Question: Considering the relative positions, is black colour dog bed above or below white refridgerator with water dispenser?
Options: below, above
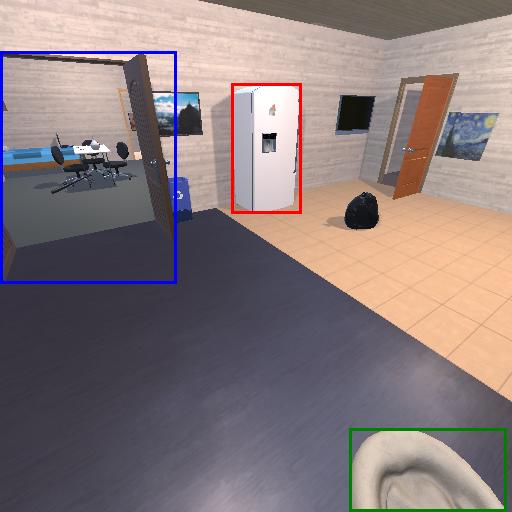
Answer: below